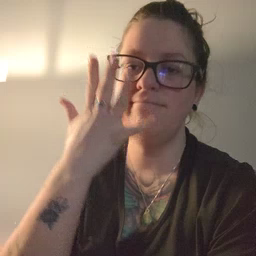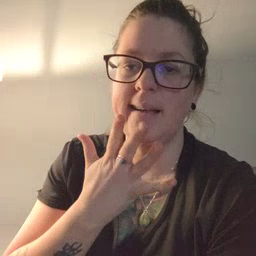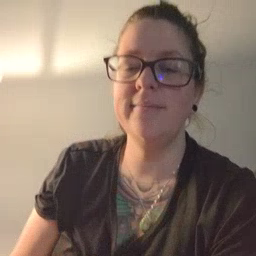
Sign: sad